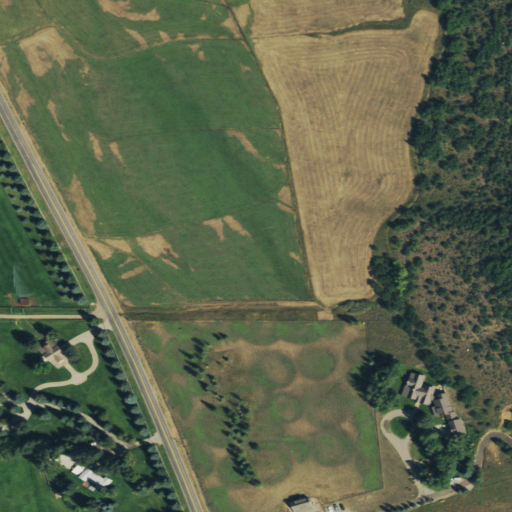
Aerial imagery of valley in Colorado named Trentaz Gulch containing shrub, pasture, deciduous forest, woody wetlands, low intensity development, cultivated crops, open development, and herbaceous wetlands